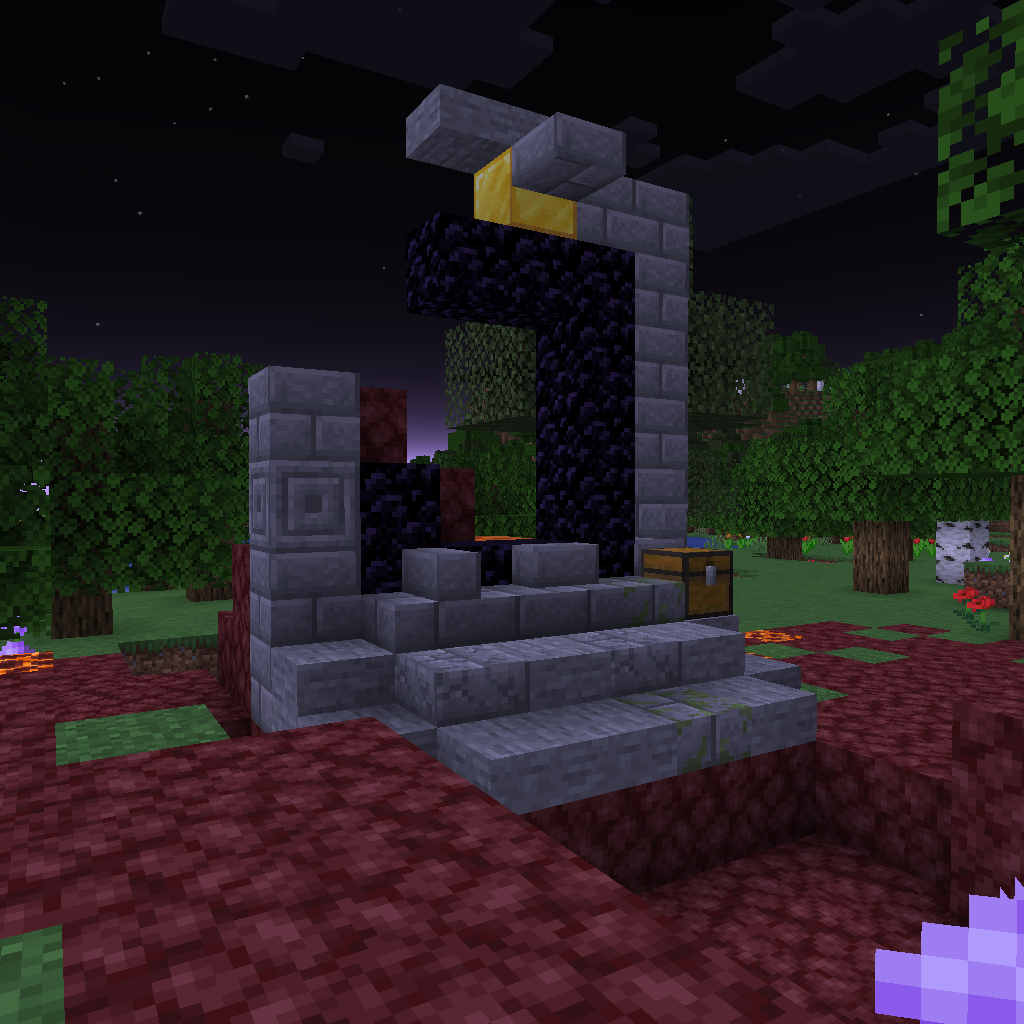
ruined nether portal with chest at the bottom and gold at top and netherrack floor